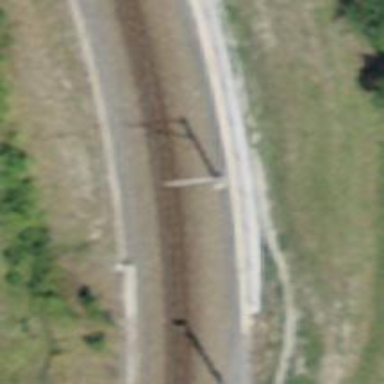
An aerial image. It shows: Catenary mast for power lines.